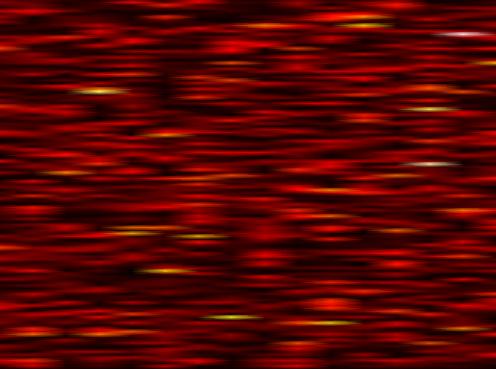
Label: WOLA